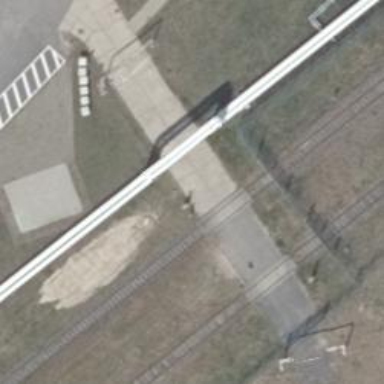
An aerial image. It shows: Railway level crossing.